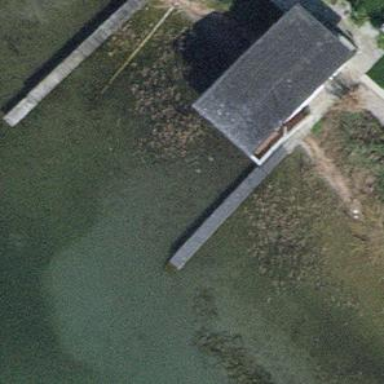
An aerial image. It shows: Man-made pier.